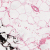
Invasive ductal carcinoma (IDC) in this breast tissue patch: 0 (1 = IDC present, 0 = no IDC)